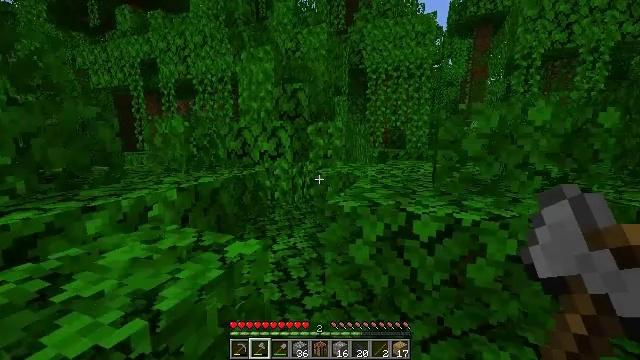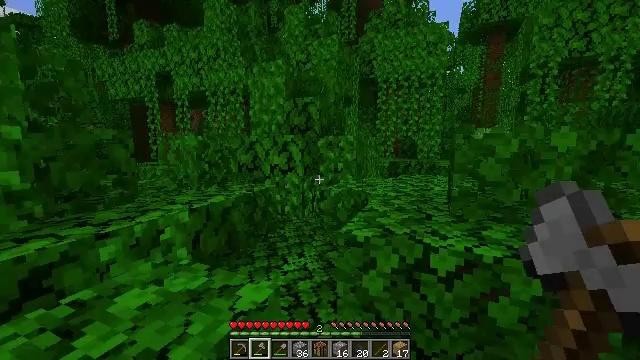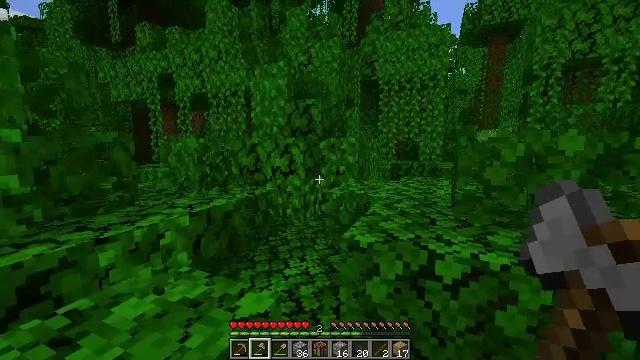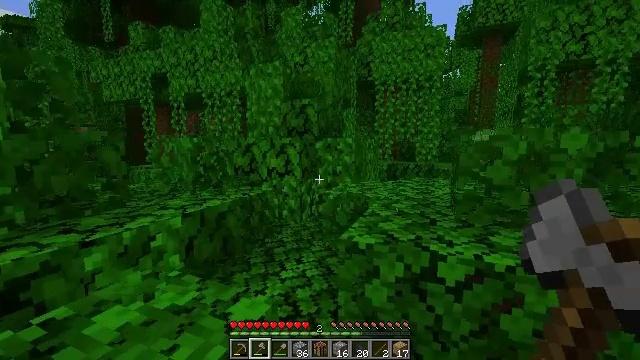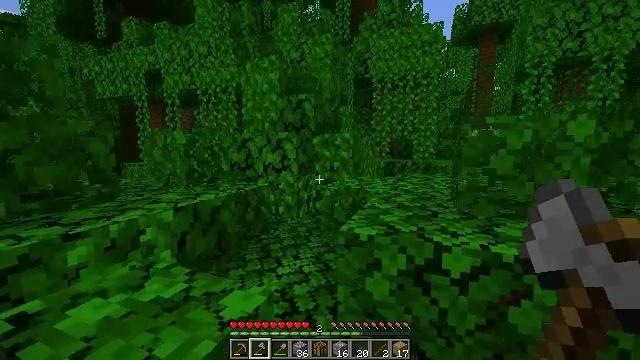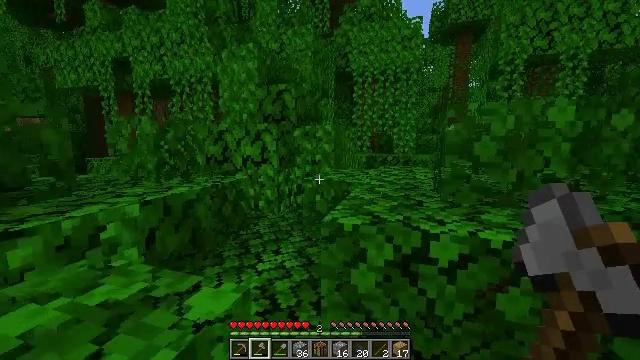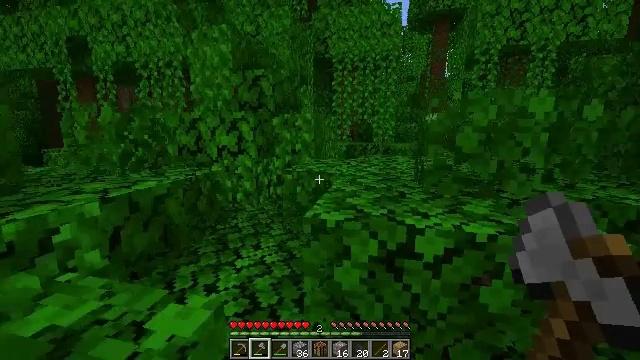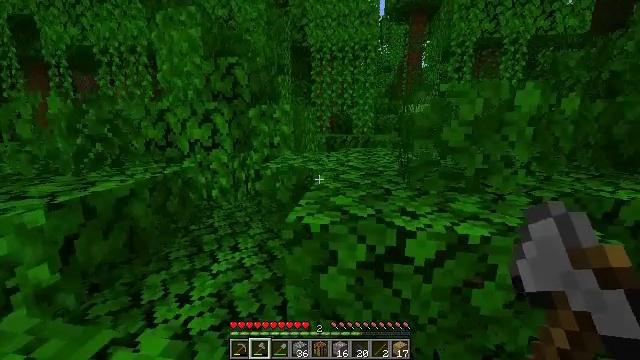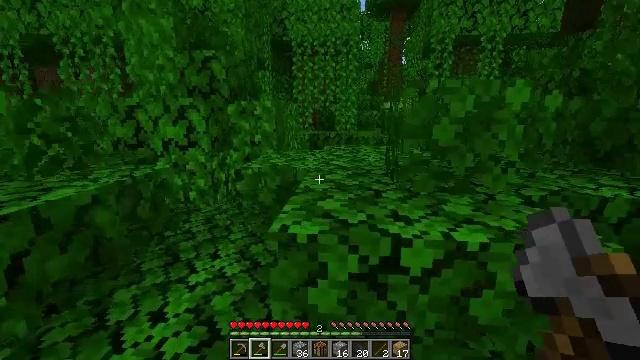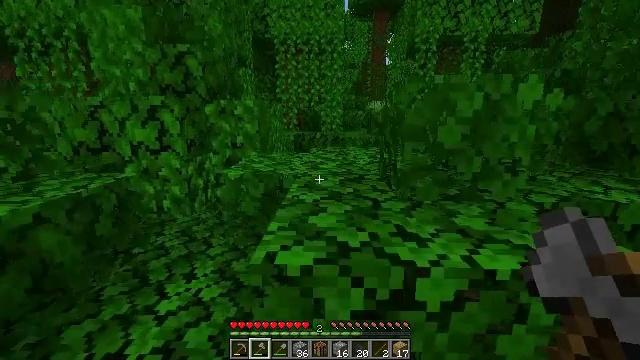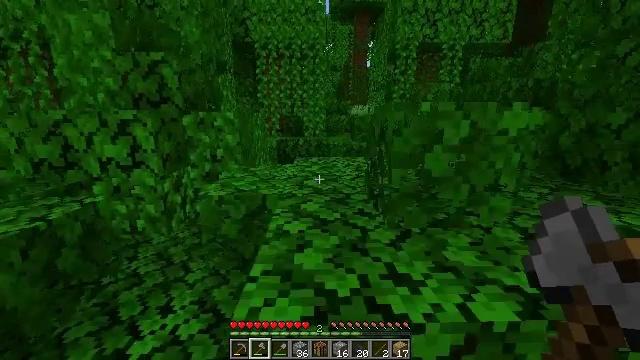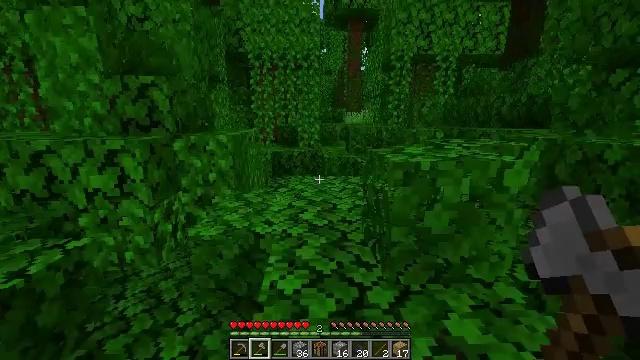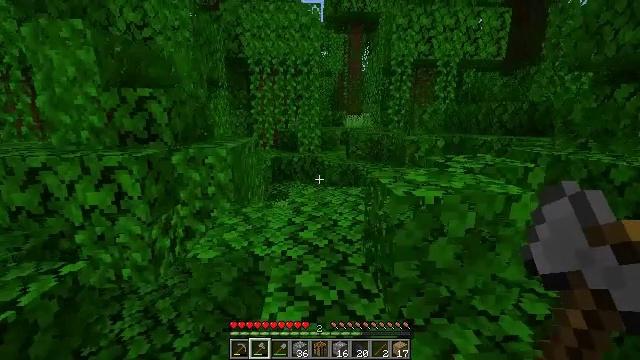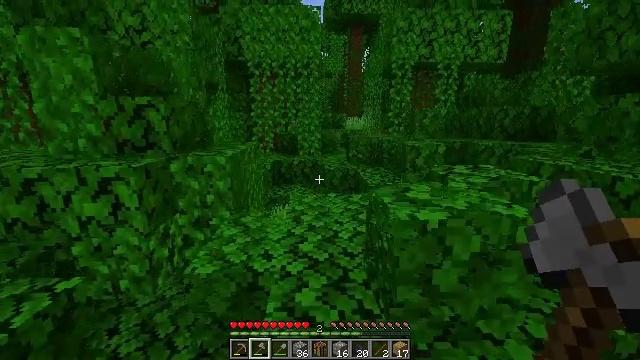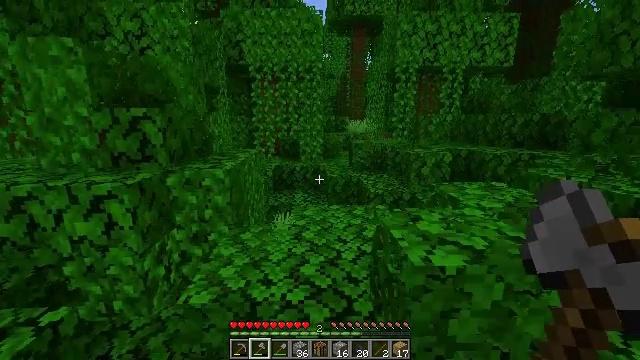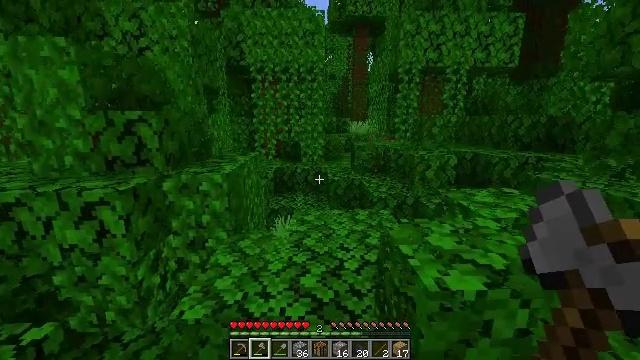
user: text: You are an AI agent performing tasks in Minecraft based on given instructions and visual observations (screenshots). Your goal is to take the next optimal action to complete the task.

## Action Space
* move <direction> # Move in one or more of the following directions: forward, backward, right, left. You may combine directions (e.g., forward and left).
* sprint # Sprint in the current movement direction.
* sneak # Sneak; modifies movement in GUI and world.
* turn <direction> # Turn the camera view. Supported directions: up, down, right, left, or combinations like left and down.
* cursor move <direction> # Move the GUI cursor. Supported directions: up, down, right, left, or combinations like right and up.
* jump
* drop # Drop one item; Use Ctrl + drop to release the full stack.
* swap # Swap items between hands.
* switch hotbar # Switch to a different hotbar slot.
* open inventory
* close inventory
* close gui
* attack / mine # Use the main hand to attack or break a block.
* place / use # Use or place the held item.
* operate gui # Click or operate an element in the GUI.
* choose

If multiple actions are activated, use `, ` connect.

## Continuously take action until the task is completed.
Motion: motion action
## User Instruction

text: Kill mobs.
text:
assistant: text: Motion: move forward, turn left and up, jump
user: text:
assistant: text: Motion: move forward
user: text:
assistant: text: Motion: move forward
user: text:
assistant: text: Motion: move forward
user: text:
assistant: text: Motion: move forward, turn right
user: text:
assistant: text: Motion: move forward, turn right and down
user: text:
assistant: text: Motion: move forward, turn right and down
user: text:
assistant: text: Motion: move forward, turn right
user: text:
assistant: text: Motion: move forward, turn right
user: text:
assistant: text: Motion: move forward, turn right, jump
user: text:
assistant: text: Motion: move forward, turn right, jump
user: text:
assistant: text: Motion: move forward, jump
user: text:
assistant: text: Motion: move forward, jump
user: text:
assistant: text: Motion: move forward
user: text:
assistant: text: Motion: move forward
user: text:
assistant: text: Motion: move forward
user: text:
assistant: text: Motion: move forward
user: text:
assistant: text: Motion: move forward
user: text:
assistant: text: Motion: move forward, turn right
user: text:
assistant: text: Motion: move forward, turn right
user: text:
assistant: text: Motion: move forward, turn right
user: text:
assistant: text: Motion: move forward, turn right
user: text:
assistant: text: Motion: move forward, turn right
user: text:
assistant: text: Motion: move forward, turn right and up
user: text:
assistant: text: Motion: move forward, turn right and up
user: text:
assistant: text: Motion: move forward, turn right and up
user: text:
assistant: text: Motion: move forward, turn right and up
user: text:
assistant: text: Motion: turn right
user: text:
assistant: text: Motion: turn right
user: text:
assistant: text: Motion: turn right